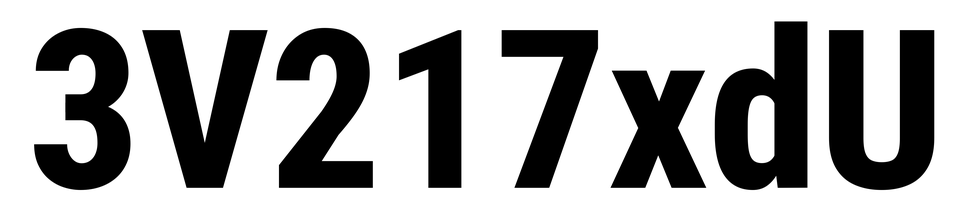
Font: Roboto_Condensed_ExtraBold